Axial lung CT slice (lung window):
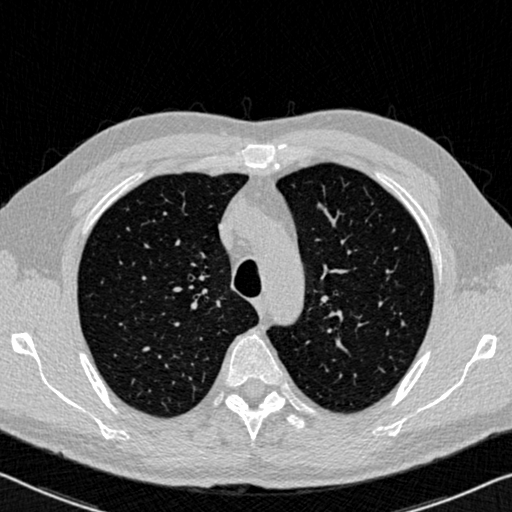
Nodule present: no